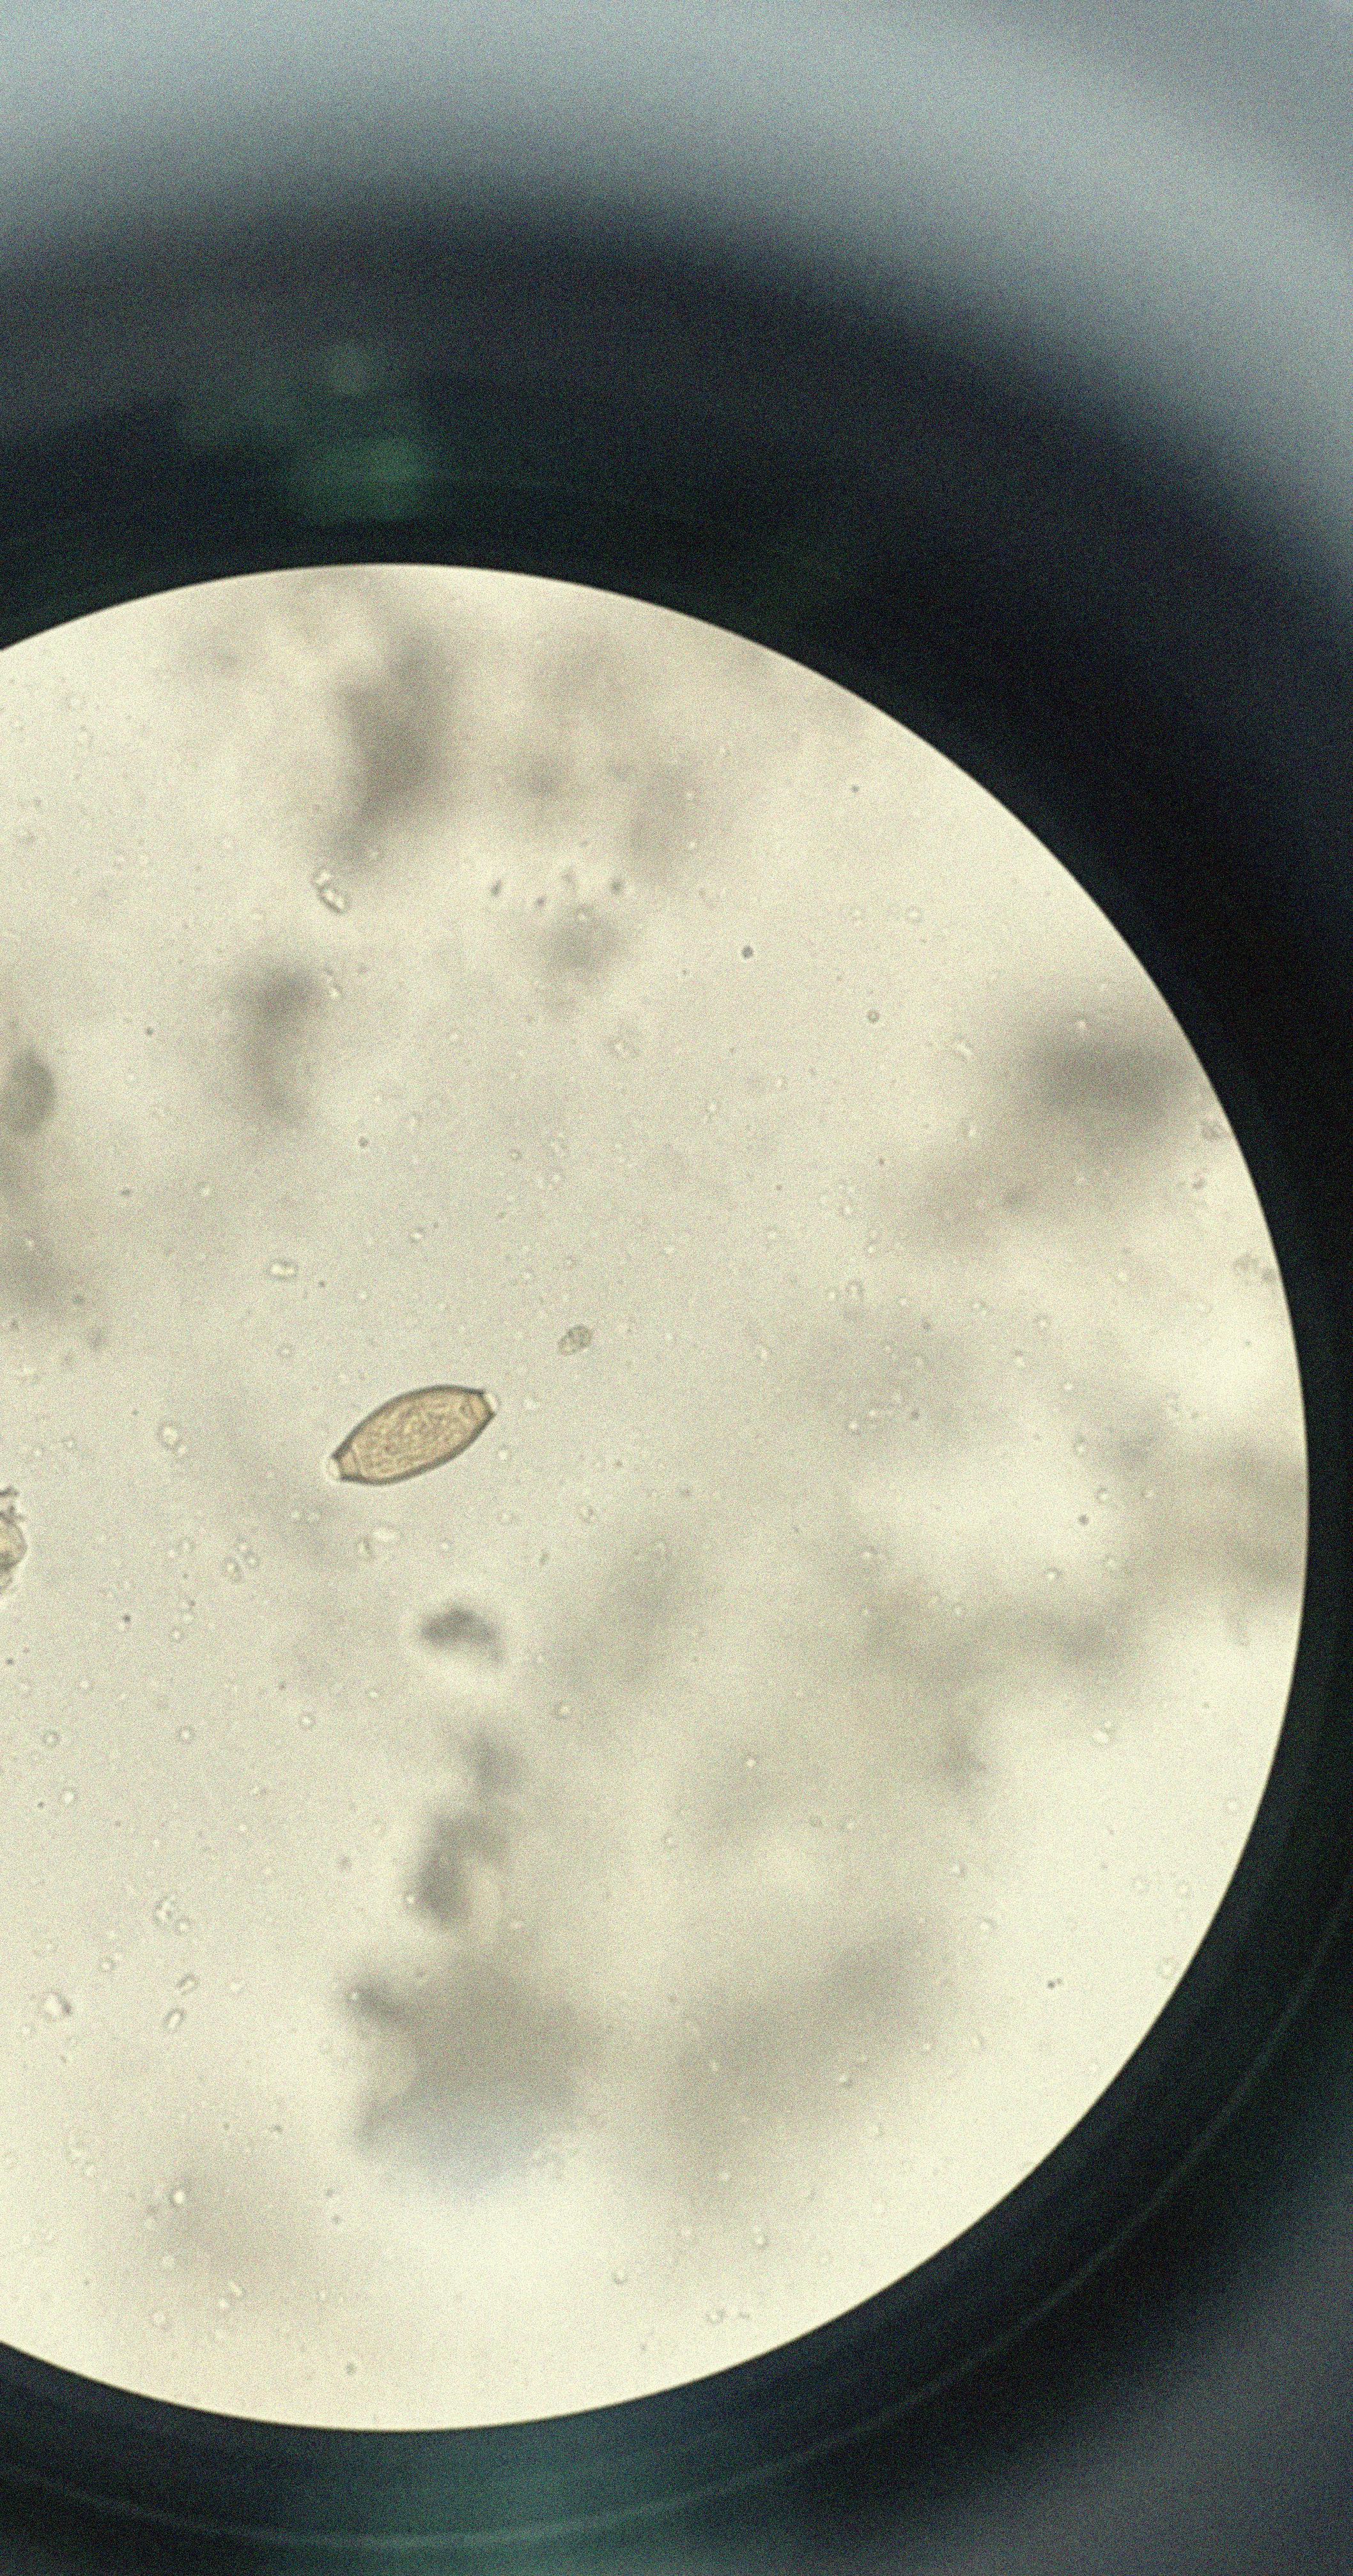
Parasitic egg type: Trichuris trichiura